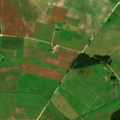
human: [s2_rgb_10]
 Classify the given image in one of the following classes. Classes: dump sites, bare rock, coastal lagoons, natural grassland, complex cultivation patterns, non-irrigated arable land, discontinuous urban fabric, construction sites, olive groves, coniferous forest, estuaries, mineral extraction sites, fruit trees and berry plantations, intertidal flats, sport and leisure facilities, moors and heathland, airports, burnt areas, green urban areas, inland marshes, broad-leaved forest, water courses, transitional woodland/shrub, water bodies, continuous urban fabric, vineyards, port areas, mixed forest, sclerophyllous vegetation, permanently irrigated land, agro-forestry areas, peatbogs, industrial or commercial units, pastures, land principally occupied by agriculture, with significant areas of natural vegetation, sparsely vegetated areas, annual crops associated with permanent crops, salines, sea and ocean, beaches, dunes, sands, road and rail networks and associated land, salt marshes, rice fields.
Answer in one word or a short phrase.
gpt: non-irrigated arable land, complex cultivation patterns, land principally occupied by agriculture, with significant areas of natural vegetation